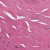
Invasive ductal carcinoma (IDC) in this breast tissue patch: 0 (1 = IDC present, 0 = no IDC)